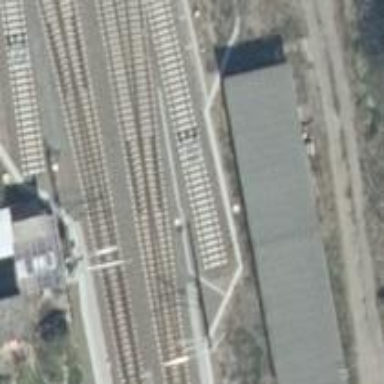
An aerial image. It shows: Rail siding with electrified contact lines for trains.